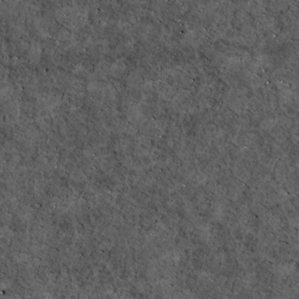
Label: non_frost